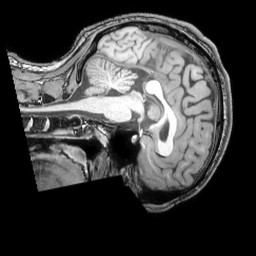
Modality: T1w
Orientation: sagittal
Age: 29
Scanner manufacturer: philips
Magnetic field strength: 3 T
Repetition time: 0.007 s
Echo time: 0.003501 s